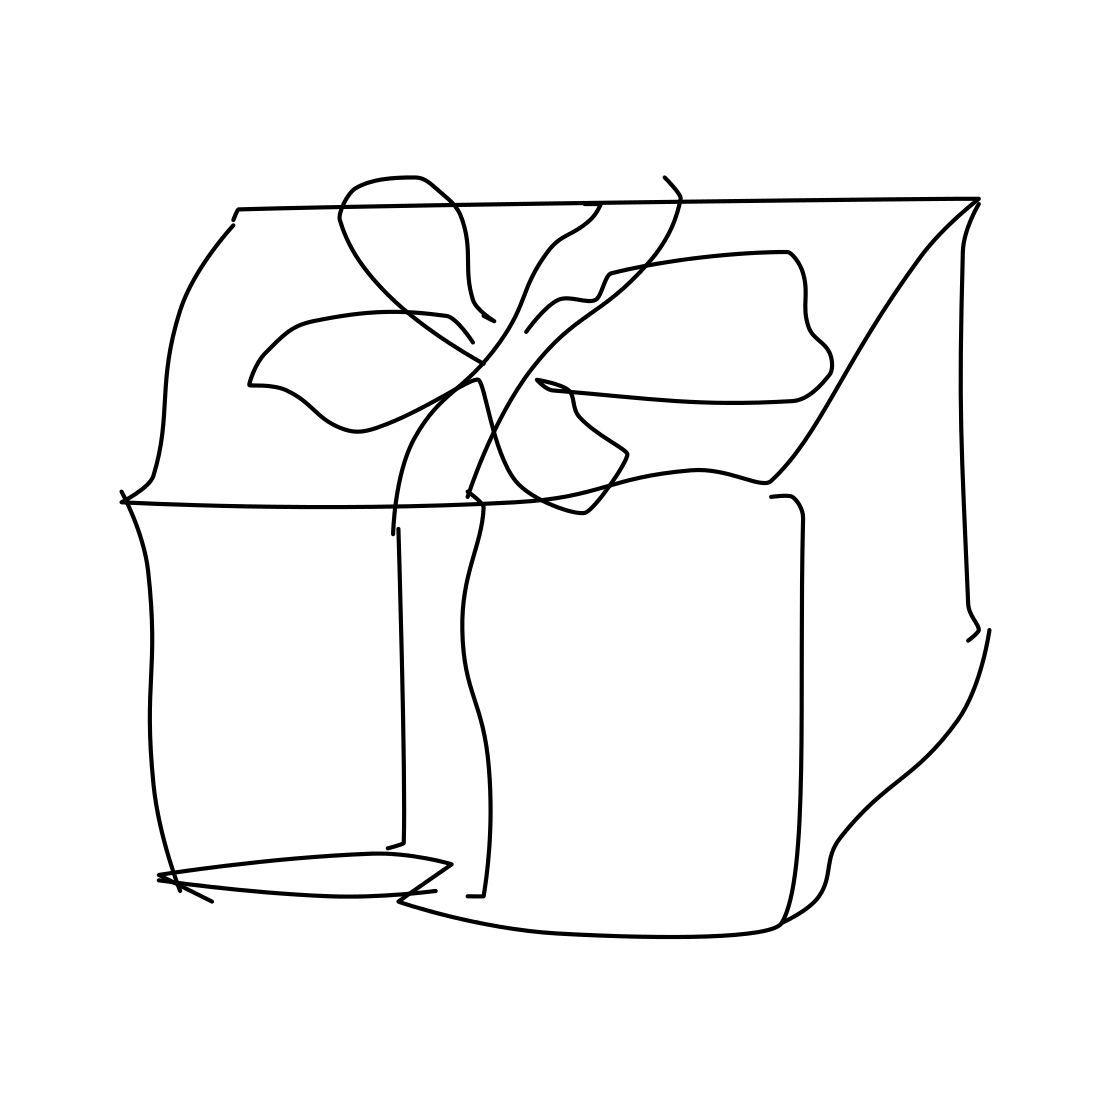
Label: present